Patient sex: M
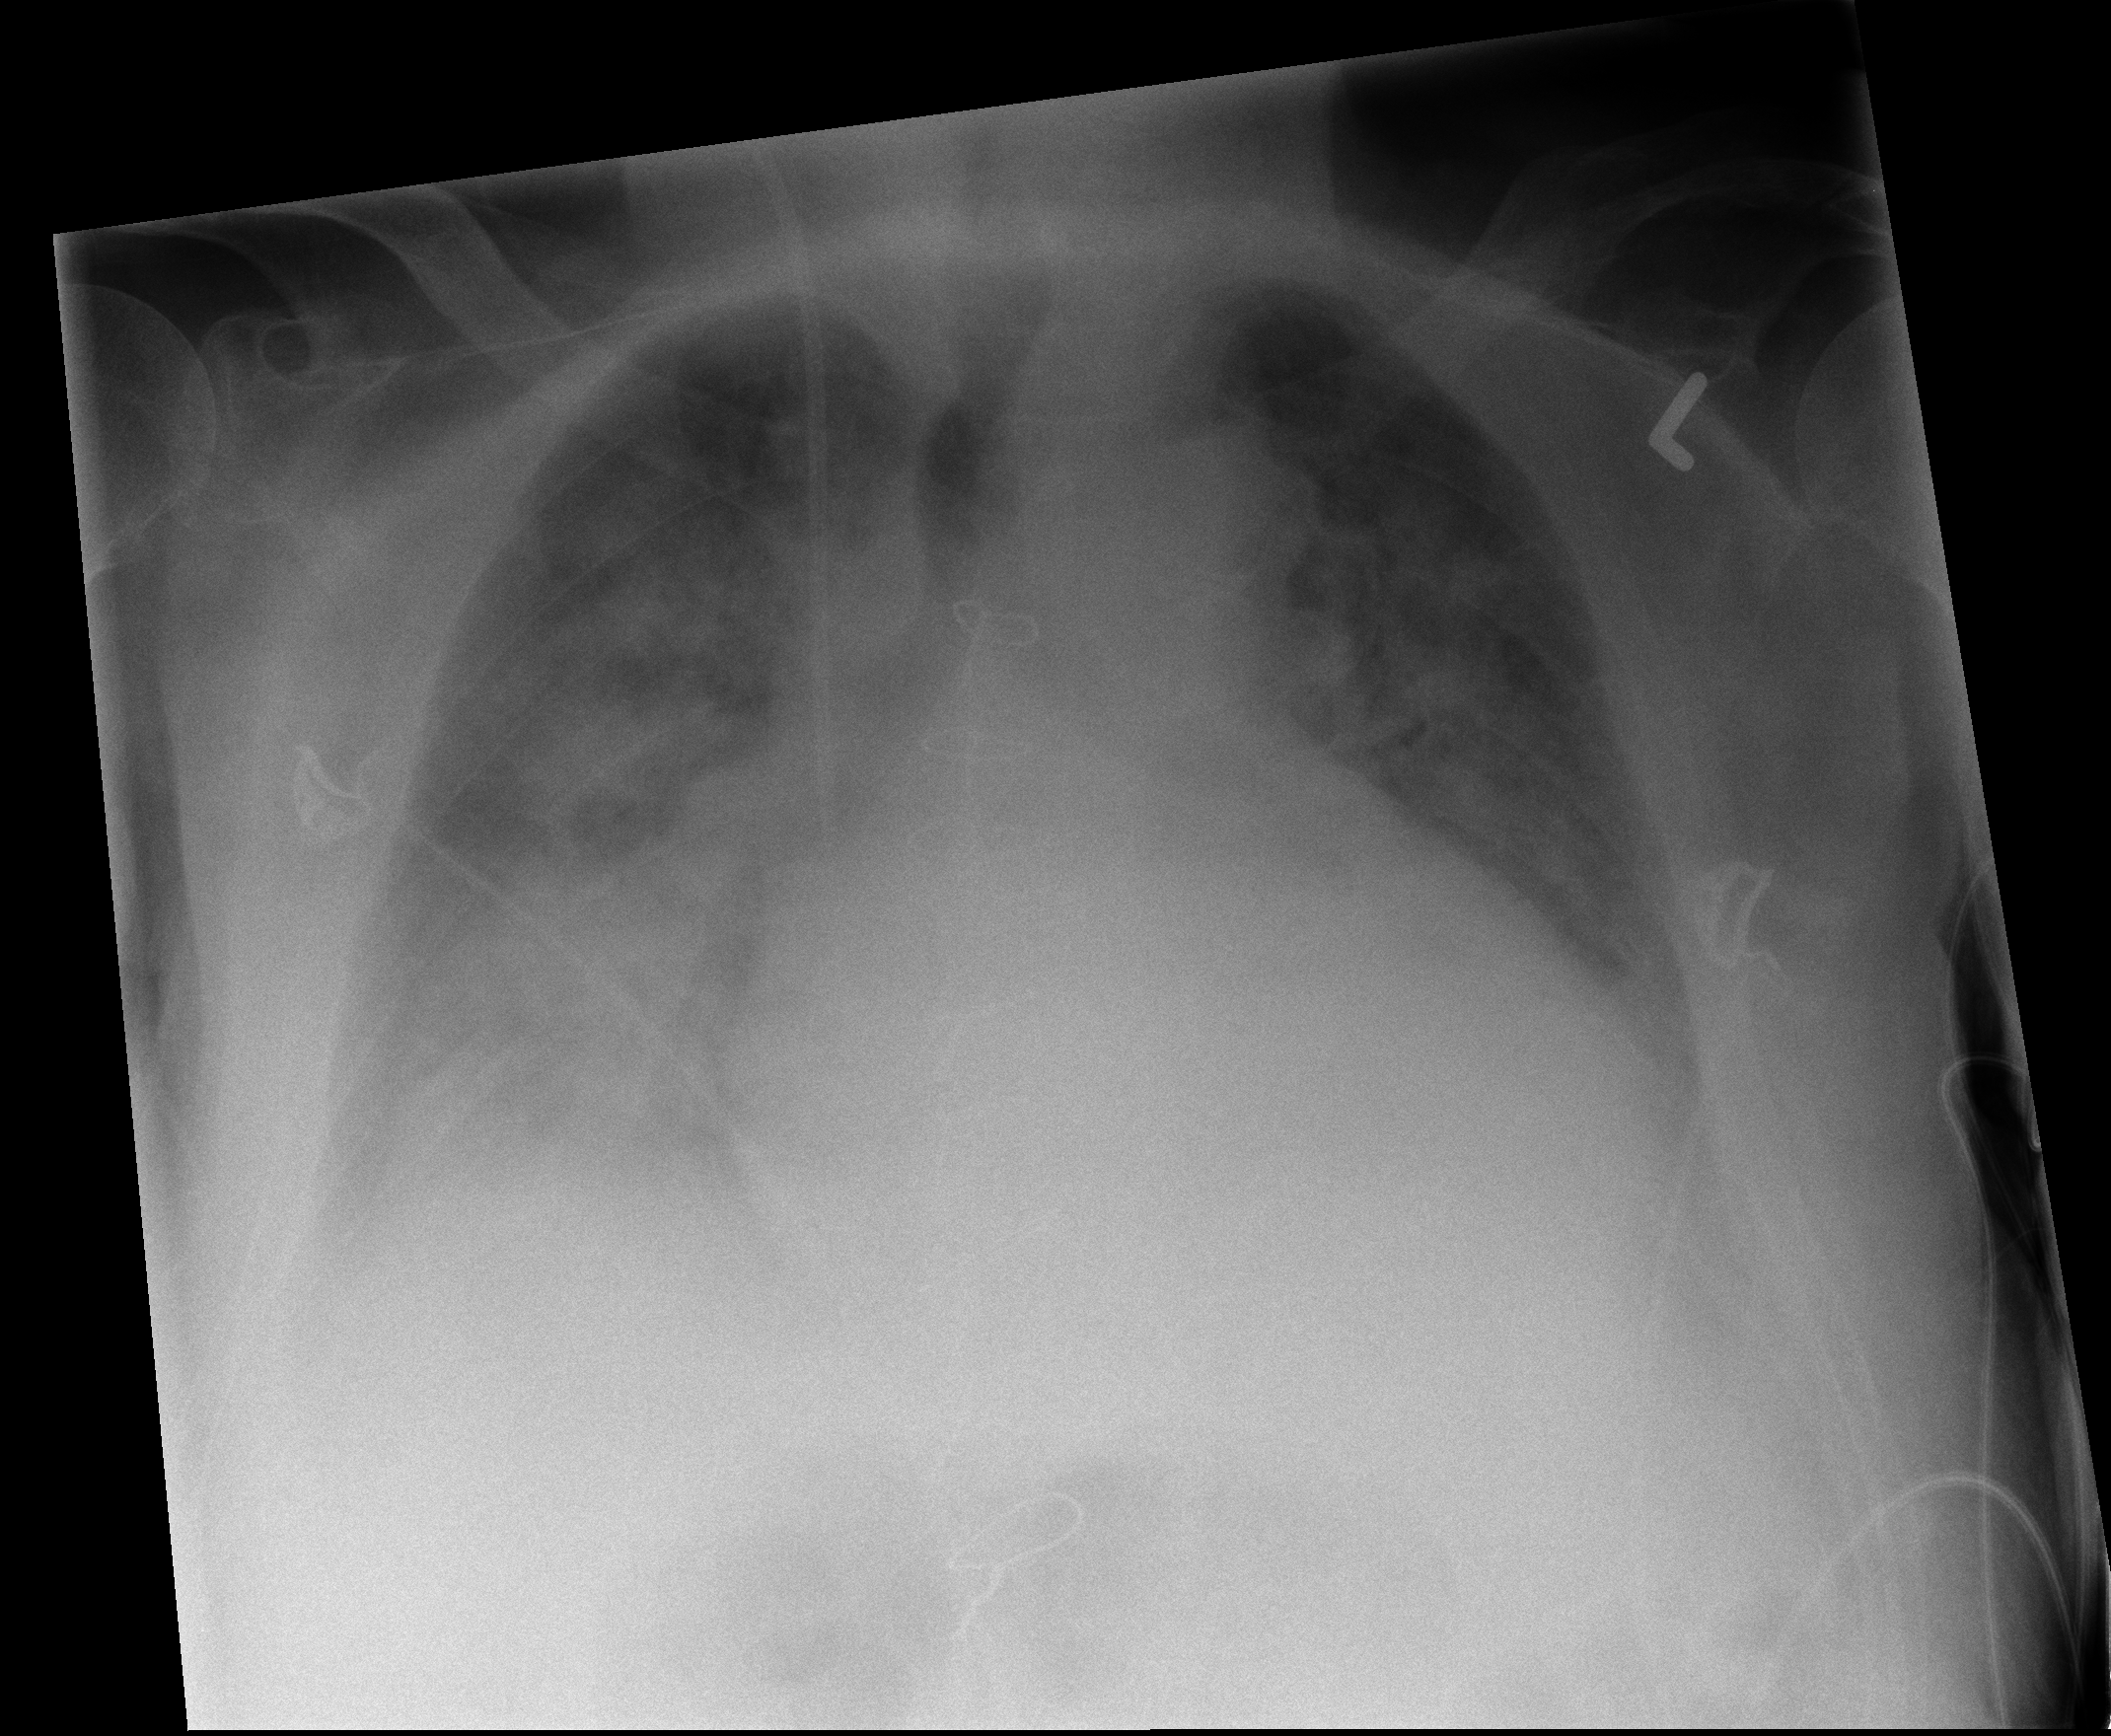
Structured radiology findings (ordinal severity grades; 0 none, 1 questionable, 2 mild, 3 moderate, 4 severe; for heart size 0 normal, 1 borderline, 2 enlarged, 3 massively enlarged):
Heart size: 2
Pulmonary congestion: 3
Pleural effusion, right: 1
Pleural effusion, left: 1
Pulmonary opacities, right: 3
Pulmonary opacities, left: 3
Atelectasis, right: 0
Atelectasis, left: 0